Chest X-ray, PA view. Patient: 35 years old, sex F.
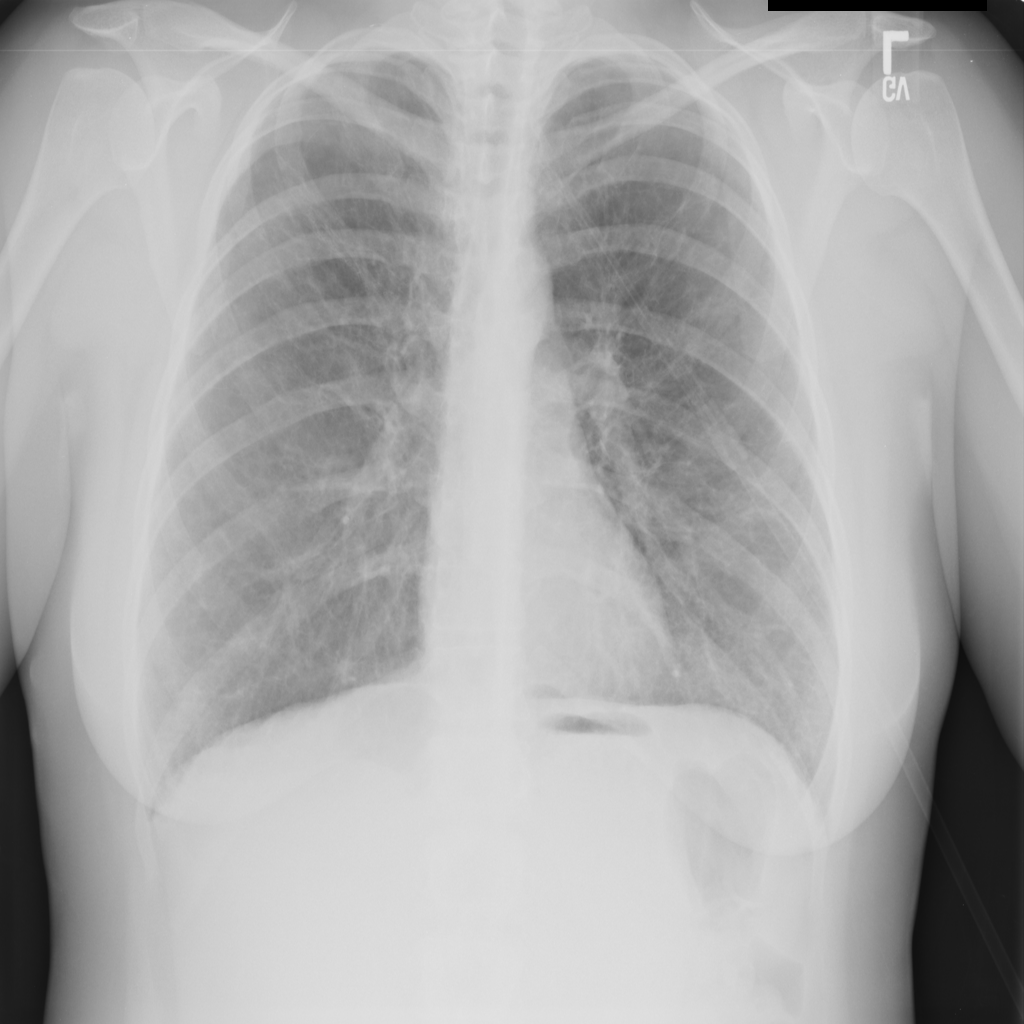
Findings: No Finding